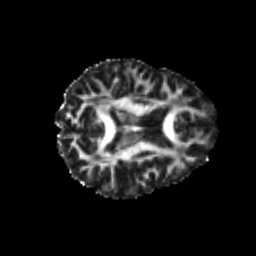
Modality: FA
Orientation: axial
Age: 20
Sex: female
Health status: healthy
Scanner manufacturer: philips
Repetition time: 7.391 s
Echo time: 0.08599 s